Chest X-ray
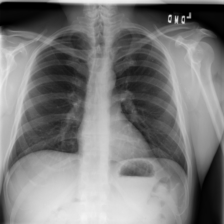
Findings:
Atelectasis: negative
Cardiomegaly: negative
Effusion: negative
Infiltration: negative
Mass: negative
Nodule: negative
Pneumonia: negative
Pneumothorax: negative
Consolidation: negative
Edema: negative
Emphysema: negative
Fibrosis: negative
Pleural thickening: negative
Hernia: negative